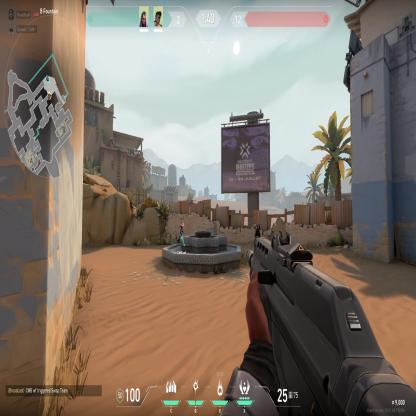
Label: teammate